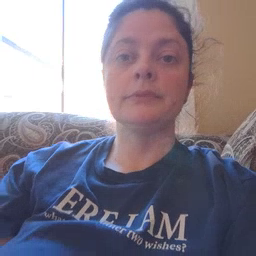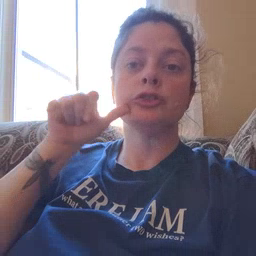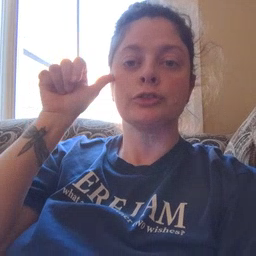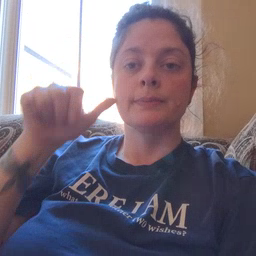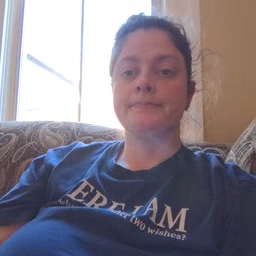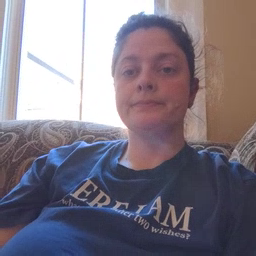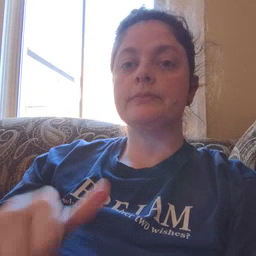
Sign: yesterday